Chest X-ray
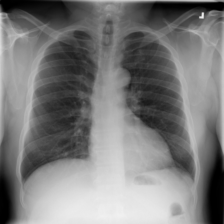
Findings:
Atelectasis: negative
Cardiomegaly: negative
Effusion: negative
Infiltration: positive
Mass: negative
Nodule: negative
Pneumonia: negative
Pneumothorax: negative
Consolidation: negative
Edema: negative
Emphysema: negative
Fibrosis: negative
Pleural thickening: negative
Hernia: negative